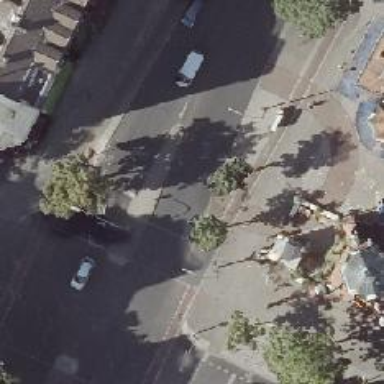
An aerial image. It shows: Traffic island located on footway.